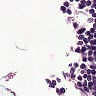
Metastatic tissue present: no